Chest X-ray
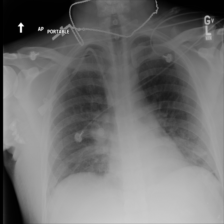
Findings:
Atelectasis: negative
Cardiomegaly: negative
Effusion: negative
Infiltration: positive
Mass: negative
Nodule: negative
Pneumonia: negative
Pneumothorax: negative
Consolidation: negative
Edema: negative
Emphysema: negative
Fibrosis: negative
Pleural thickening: negative
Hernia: negative